Aerial crown-view tile of a tropical tree (Barro Colorado Island, Panama), acquired 20241014:
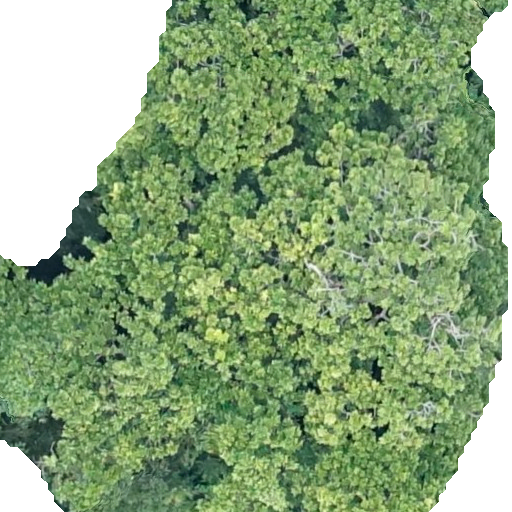
Species: Anacardium excelsum
GBIF accepted scientific name: Anacardium excelsum
Crown area: 443.509 m²